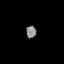
Tissue: prostate
Cell type: T cells
Senescence score: 0.3549
Nuclear area (px): 118
Mean DAPI intensity: 135.636